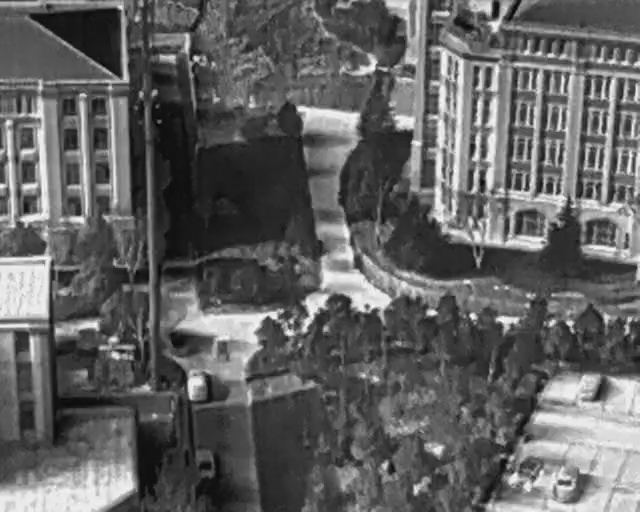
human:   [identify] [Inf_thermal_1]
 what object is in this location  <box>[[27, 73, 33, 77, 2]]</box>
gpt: <ref>1 small car at the bottom</ref>

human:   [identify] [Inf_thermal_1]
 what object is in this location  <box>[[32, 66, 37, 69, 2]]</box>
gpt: <ref>1 small car at the center</ref>

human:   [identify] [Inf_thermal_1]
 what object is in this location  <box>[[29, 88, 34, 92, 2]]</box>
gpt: <ref>1 medium car at the bottom</ref>